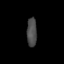
Tissue: prostate
Cell type: Fibroblasts
Senescence score: 0.7413
Nuclear area (px): 283
Mean DAPI intensity: 75.155